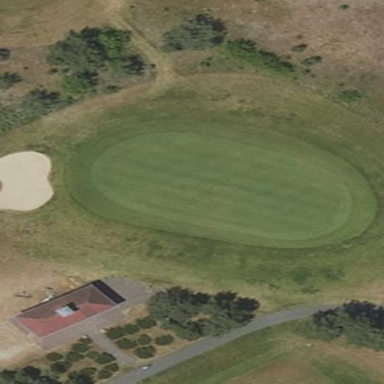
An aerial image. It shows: Golf green.